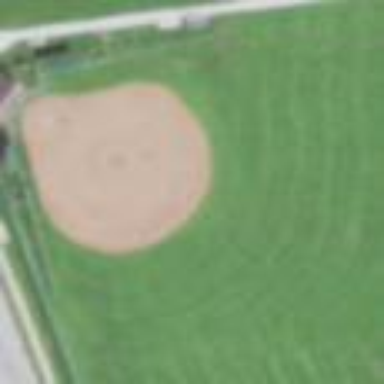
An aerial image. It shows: Baseball pitch for leisure land activities.